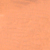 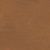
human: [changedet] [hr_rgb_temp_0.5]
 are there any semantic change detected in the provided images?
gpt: Everything remains the same.